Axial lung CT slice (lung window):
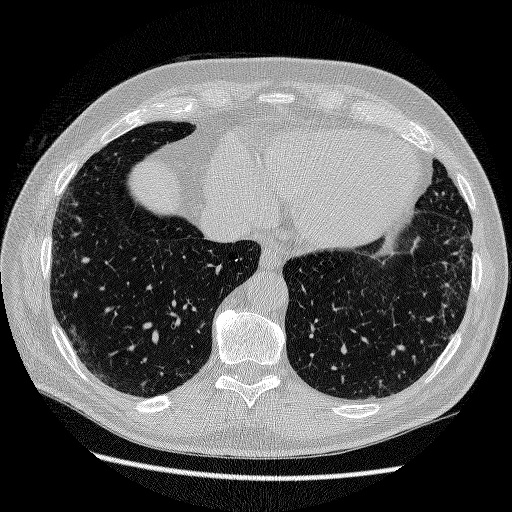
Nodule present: no